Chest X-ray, PA view. Patient: 55 years old, sex F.
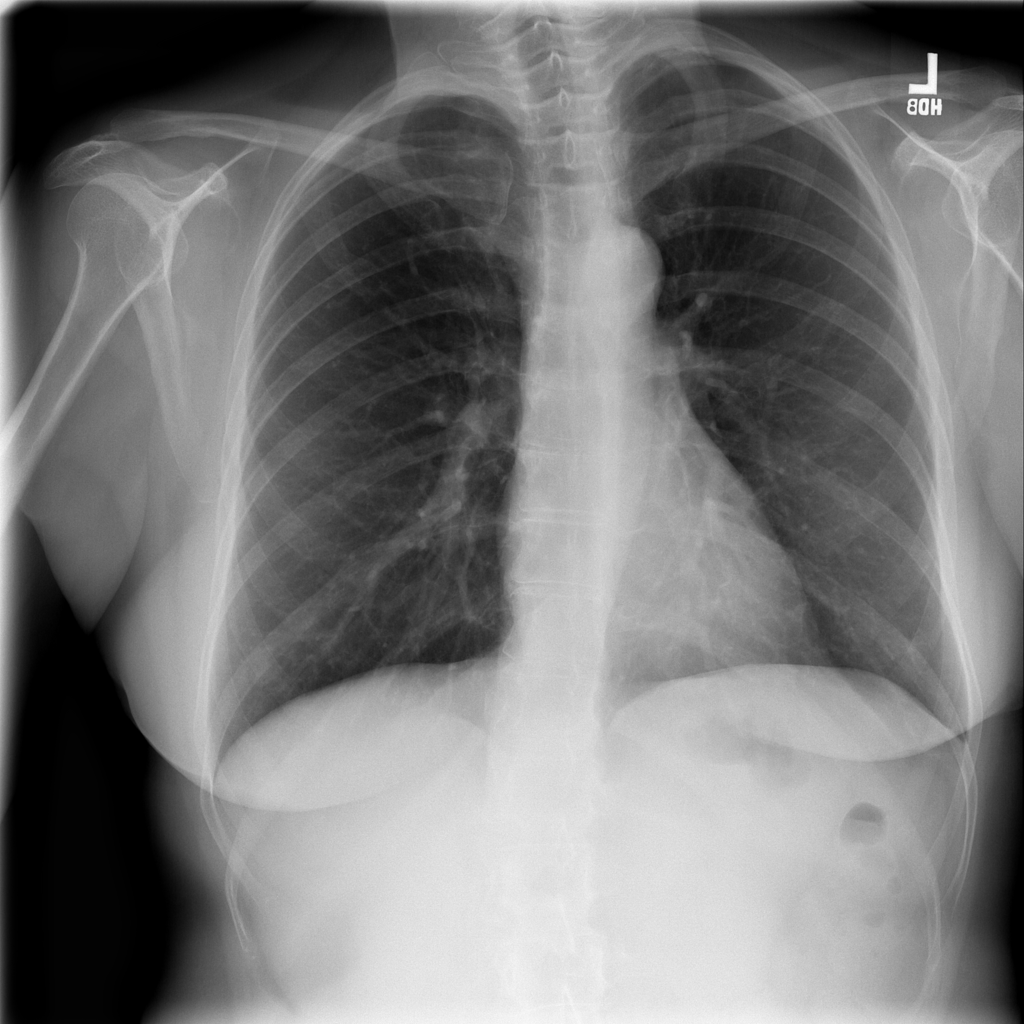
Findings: No Finding